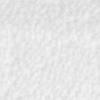
Label: no_change